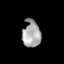
Tissue: lung
Cell type: Endothelial cells
Senescence score: 0.2359
Nuclear area (px): 481
Mean DAPI intensity: 165.414